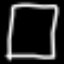
Label: square